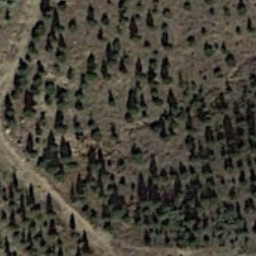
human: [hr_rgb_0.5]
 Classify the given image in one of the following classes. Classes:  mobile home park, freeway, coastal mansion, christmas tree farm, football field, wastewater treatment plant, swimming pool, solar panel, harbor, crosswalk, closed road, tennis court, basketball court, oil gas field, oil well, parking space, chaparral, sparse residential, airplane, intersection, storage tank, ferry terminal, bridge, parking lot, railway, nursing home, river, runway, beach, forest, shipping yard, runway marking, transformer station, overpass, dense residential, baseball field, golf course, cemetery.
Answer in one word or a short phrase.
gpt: christmas tree farm